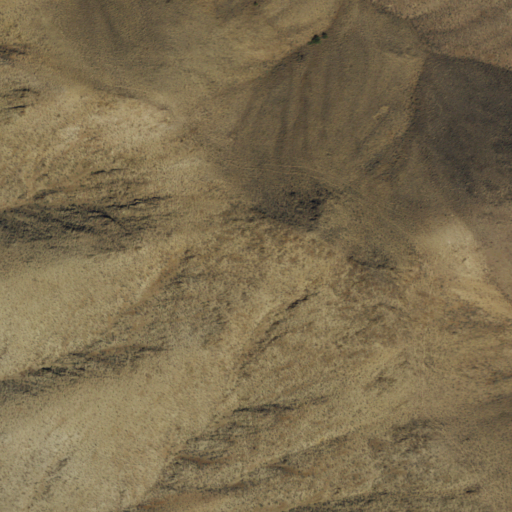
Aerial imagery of mountain in Nevada named Camelback Peak containing only shrub